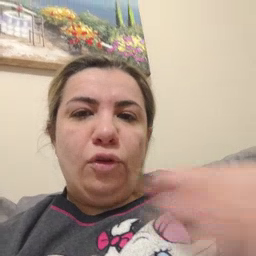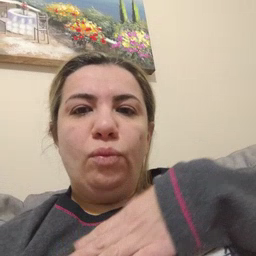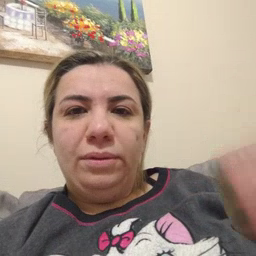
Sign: white